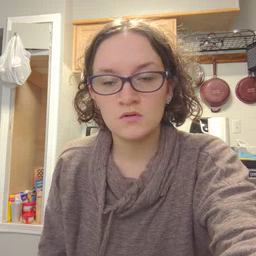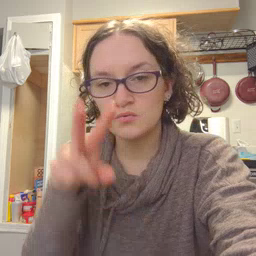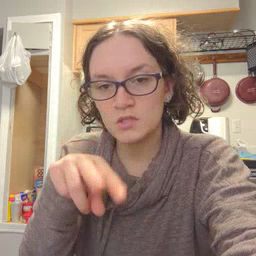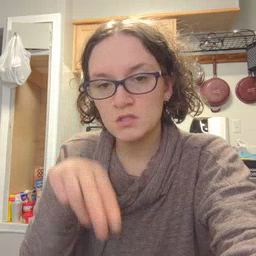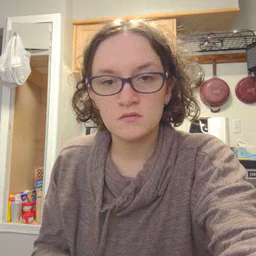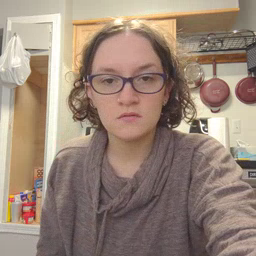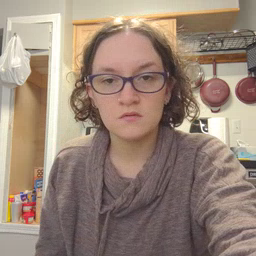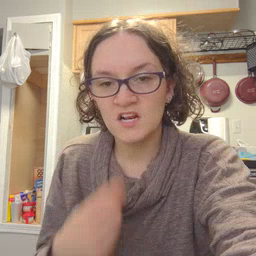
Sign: read